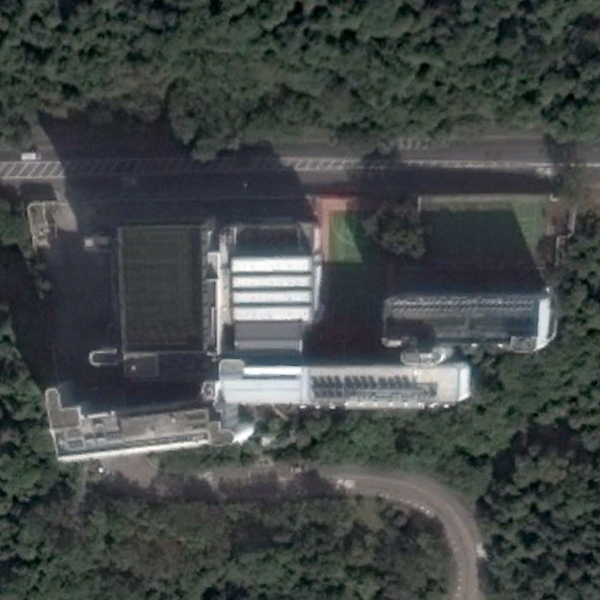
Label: School